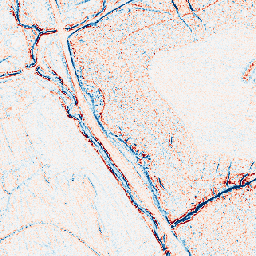
Category: edge_preserving
Decomposition family: bilateral
Decomposition parameters: d: 5
sigma_color: 75
sigma_space: 100
Upsampling method: area
Upsampling parameters: scale: 8
Upsampling scale: 8